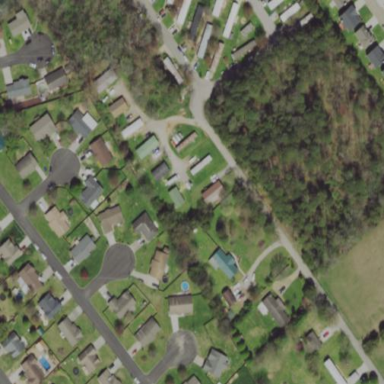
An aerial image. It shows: Residential area known as trailer park.